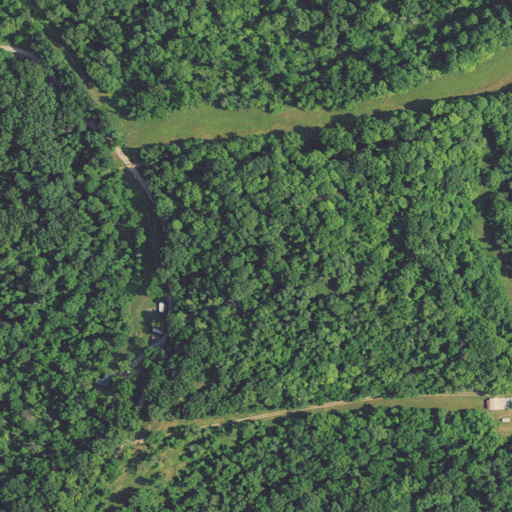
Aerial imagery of ridge(s) in West Virginia named Dutch Ridge containing deciduous forest, open development, mixed forest, and low intensity development